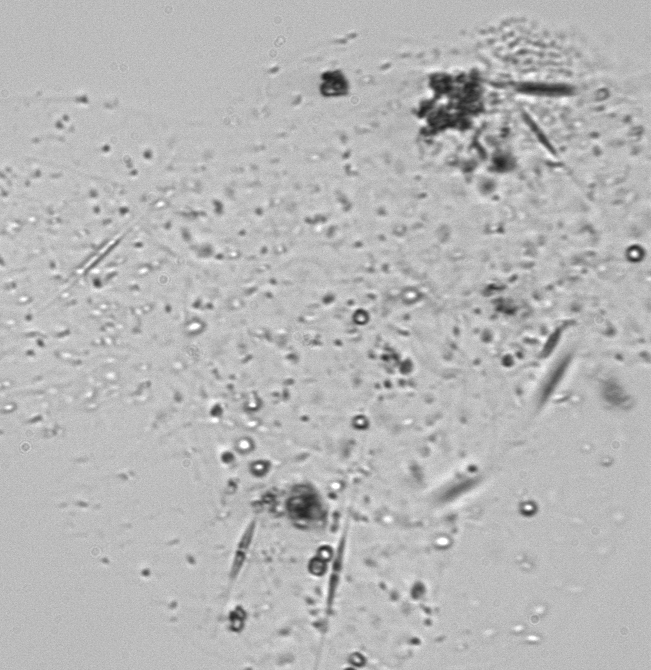
Label: Phaeocystis